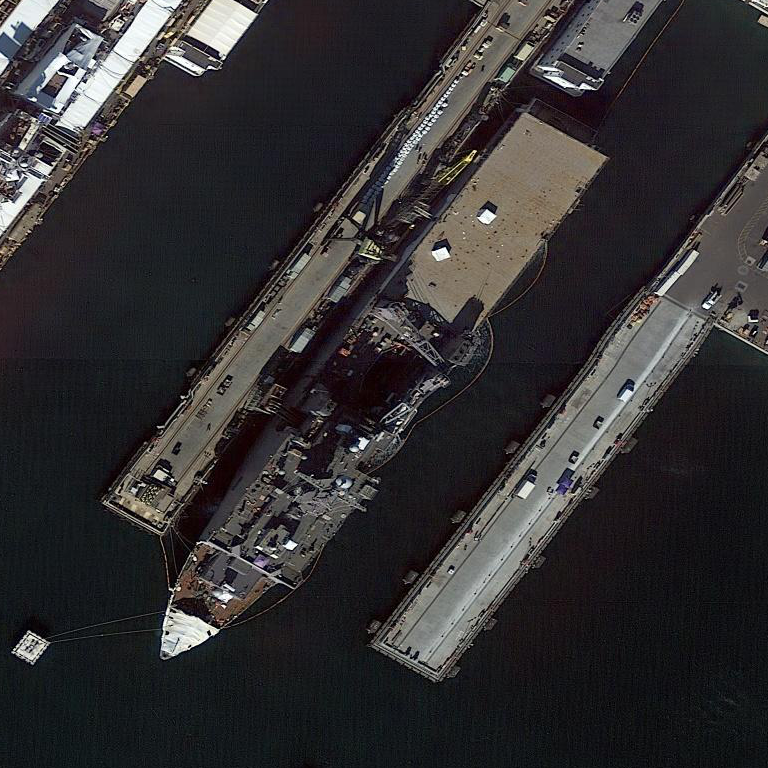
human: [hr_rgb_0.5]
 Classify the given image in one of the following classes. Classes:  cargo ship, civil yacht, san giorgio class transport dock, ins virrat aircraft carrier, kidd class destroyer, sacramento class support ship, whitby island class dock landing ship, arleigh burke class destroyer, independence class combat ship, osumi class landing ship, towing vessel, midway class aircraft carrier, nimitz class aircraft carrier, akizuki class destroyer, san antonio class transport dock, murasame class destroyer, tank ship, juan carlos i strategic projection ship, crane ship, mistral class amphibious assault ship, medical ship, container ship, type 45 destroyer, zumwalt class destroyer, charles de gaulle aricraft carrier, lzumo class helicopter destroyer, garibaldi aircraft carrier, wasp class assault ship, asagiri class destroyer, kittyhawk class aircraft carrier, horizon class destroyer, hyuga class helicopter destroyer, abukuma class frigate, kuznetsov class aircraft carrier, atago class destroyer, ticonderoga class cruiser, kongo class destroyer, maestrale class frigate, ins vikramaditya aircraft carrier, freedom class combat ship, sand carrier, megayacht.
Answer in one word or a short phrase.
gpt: Whitby Island class dock landing ship